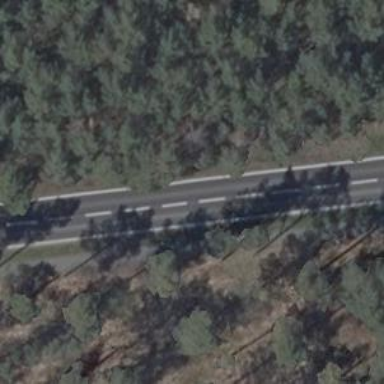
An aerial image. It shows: Asphalt path.